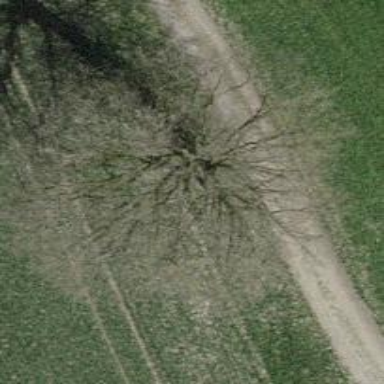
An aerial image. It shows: Beautiful tree in nature.